Question: Hi i just download the plugin for helios but i am having a problems when it comes to download the icefaces-core library they dont appear.... could it be a firewall?? but why the others appear and the icefaces libs dont!! anyway i can do this manually??

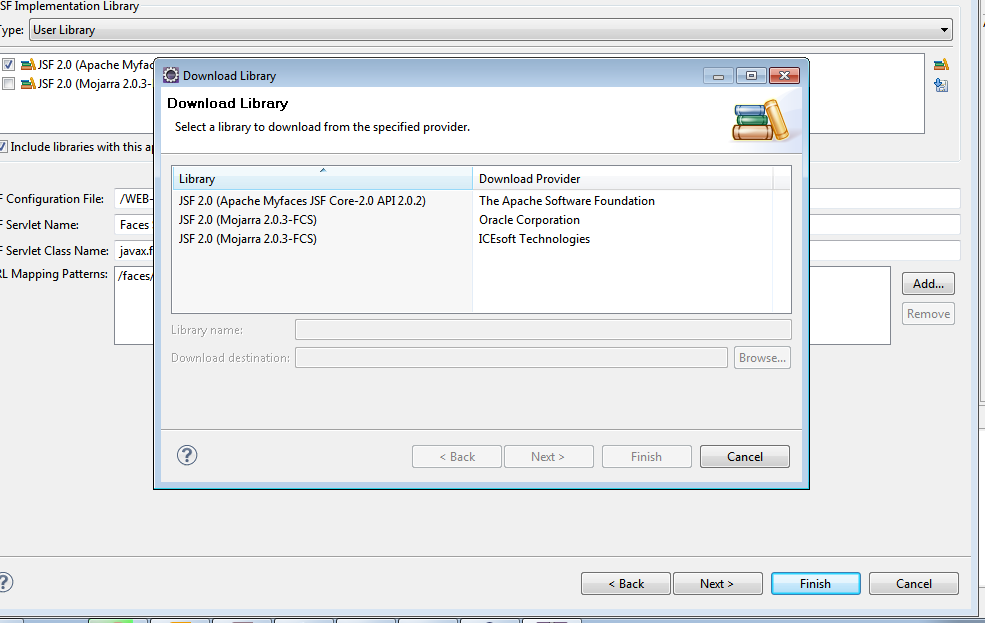
Answer: I think the latest version of the plugin includes the necessary icefaces jars, just select the JSF 2 version from ICEsoft and you should be ok. After creating a Dynamic Web Project, you can select the ICEfaces configuration. Once you do this the jars will be added to the project.